Question: In Excel, rows of Column A is merged and the rows of Column B are not merged, Now i want to write a macro for finding the count of rows of column B that are not blank for a corresponding value present in column A(which is merged).
Appreciate your help.

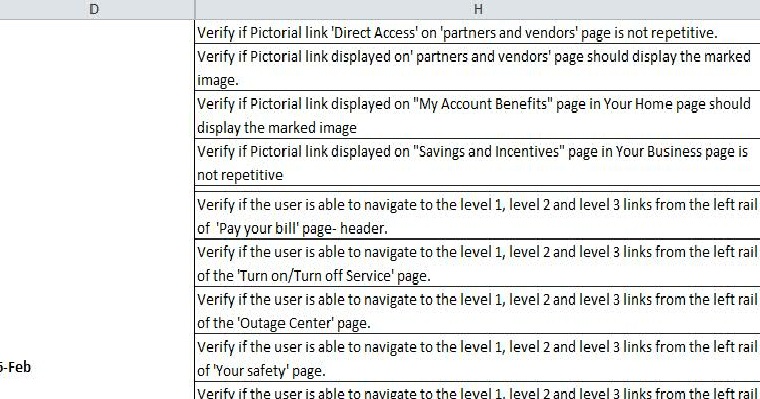
Answer: Some ideas...
'''
'make sure to get the top-most merged cell
Set rng = ActiveSheet.Range("D3").MergeArea.Cells(1)
Set ma = rng.MergeArea
Debug.Print rng.Address(), ma.Address(), _
rng.Offset(0, 4).Resize(ma.Rows.Count, 1).Address()
Debug.Print Application.CountA(rng.Offset(0, 4) _
.Resize(ma.Rows.Count, 1))
'''